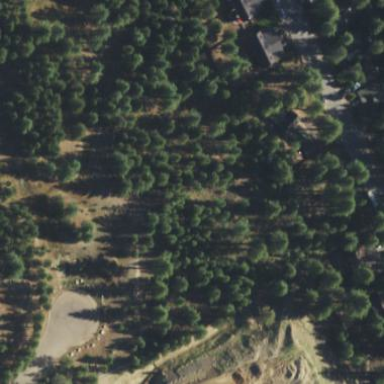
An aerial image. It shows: Forest with evergreen needle-leaved trees.